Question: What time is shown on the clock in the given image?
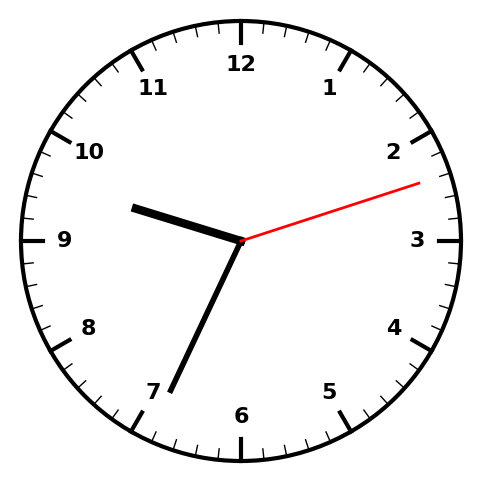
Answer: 09:34:12